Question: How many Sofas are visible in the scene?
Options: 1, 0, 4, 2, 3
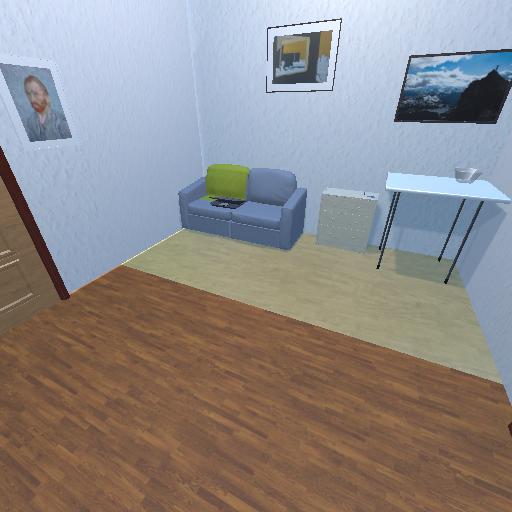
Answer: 1